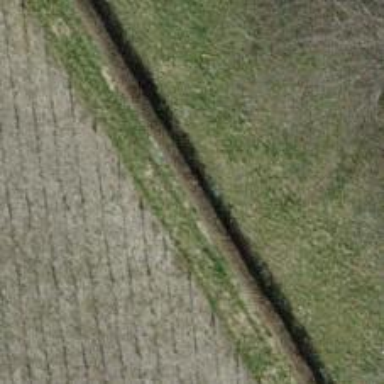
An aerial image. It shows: Wall barrier.